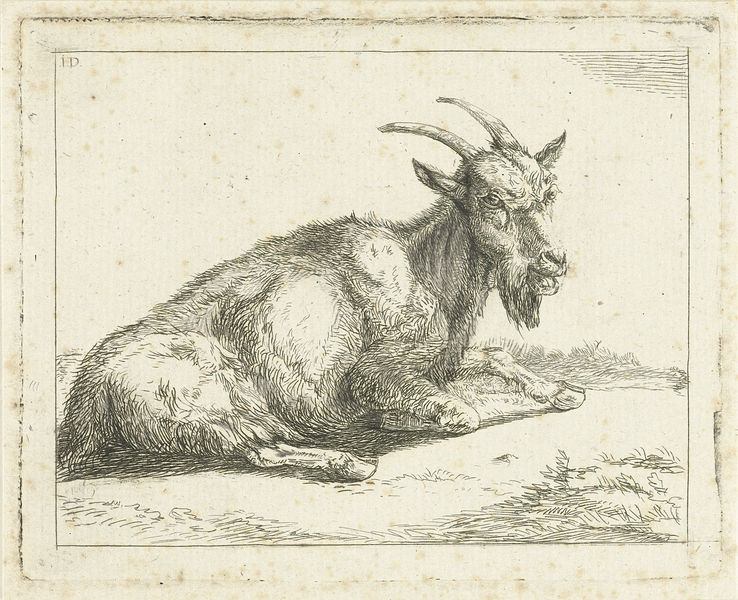
Titel: Geit
Künstler: Jan Dasveldt
Standort: Amsterdam
Institution: Rijksmuseum
Schlagwörter: white, black, gray, hair, nose, old, seated, print, silver, skin, sky, folded, landscape, eyes, grass, light, drawing, paper, shadow, coat, fur, mouth, illustration, monochrome, sketch, tail, beard, neck, ground, ears, pencil, animal, legs, lips, shoulders, snout, hoof, horn, horns, lying, resting, goat, hooves, ram, contrast, land, tan, border, reclining, weeds, hairs, lying down, bearded, billy goat, barb, laying, initials, blades, ed, supine